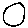
Label: circle